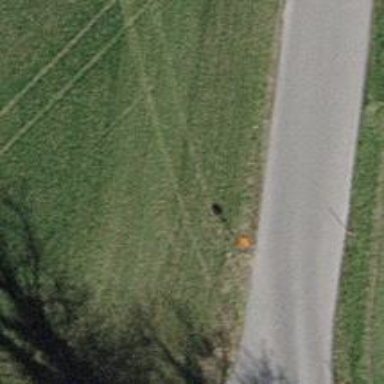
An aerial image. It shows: Pipeline marker.